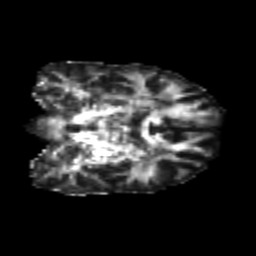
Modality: FA
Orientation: coronal
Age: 23
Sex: female
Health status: healthy
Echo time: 0.074 s